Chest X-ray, PA view. Patient: 62 years old, sex F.
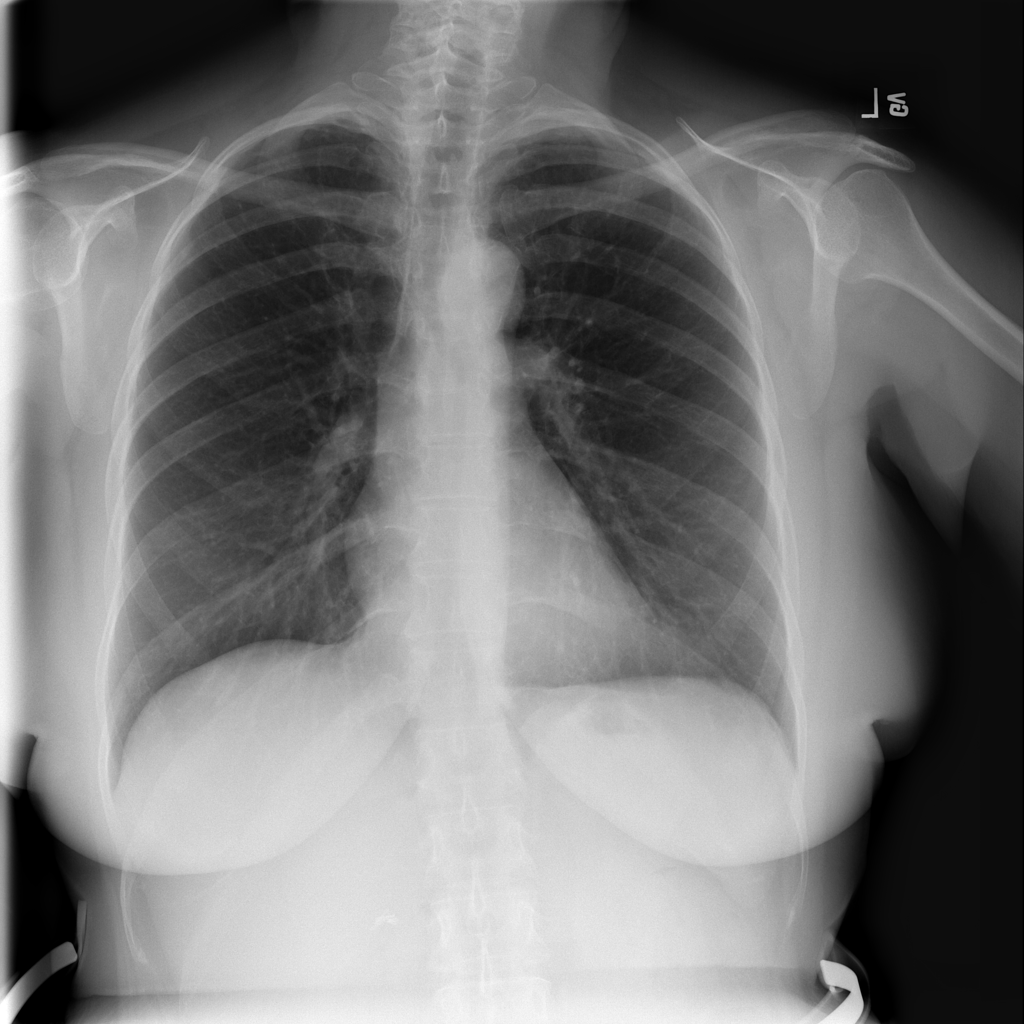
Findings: No Finding